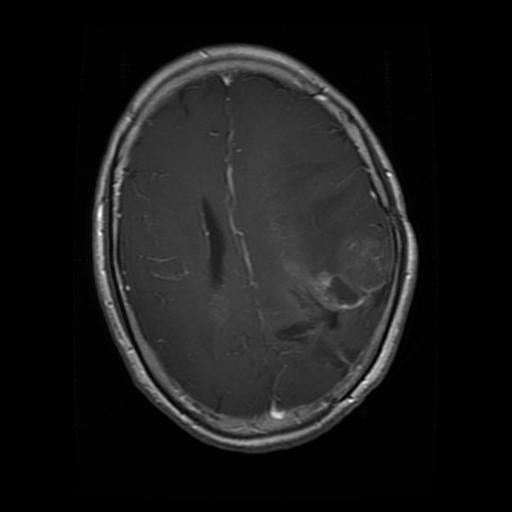
Label: glioma